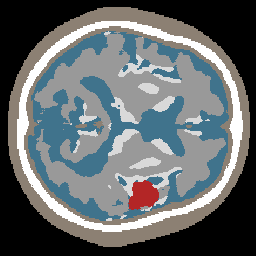
Label: lesion